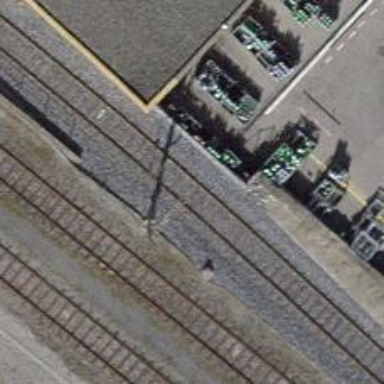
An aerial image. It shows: Single railway track with electrified contact line. It is spur track.